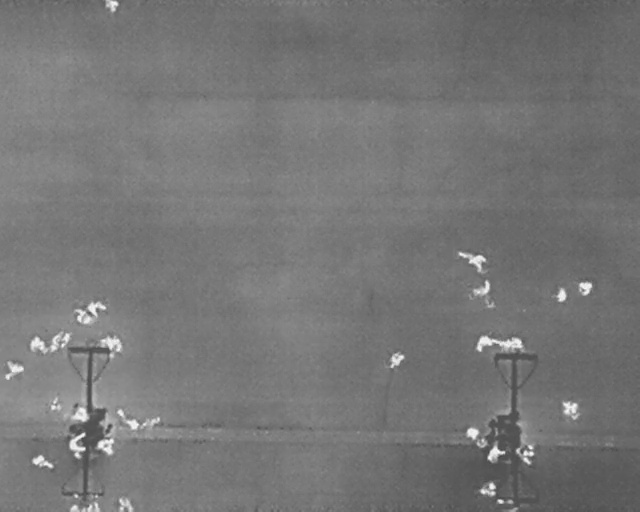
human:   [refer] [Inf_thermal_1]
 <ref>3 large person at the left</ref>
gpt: <box>[[15, 65, 19, 70, 2], [13, 57, 16, 62, 2], [4, 65, 7, 69, 2]]</box>

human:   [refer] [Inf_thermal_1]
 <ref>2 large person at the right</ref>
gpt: <box>[[72, 47, 74, 53, 23], [73, 65, 77, 68, 2]]</box>

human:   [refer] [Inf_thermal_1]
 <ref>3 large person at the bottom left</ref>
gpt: <box>[[0, 70, 3, 74, 2], [9, 84, 14, 88, 2], [5, 87, 7, 92, 13]]</box>

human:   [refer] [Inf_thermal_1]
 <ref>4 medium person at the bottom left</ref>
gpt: <box>[[11, 79, 13, 82, 2], [17, 80, 21, 82, 131], [15, 85, 17, 88, 2], [18, 96, 20, 99, 2]]</box>

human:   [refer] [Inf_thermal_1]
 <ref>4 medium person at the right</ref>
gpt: <box>[[90, 55, 92, 57, 2], [86, 56, 88, 58, 2], [74, 54, 76, 58, 164], [79, 65, 81, 68, 2]]</box>

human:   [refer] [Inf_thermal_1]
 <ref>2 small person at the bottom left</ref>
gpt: <box>[[13, 97, 15, 100, 2], [11, 98, 12, 99, 2]]</box>

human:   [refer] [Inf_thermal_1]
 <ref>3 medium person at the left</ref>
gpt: <box>[[11, 59, 14, 63, 2], [7, 65, 10, 67, 36], [8, 65, 11, 67, 25]]</box>

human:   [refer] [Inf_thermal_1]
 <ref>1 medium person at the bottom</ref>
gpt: <box>[[60, 68, 63, 71, 2]]</box>

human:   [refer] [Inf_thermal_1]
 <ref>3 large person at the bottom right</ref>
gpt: <box>[[87, 78, 90, 81, 2], [80, 86, 83, 90, 2], [74, 93, 77, 97, 2]]</box>

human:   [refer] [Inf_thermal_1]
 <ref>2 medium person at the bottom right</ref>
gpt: <box>[[72, 83, 74, 85, 2], [76, 87, 78, 90, 2]]</box>